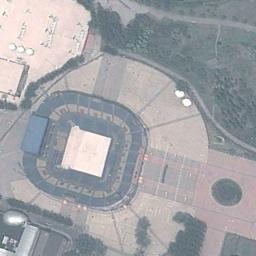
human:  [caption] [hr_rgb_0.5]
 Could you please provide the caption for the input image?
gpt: This oval stadium is surrounded by dense residential areas .

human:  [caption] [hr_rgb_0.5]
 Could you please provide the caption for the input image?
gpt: The stadium is on the grass next to some trees .

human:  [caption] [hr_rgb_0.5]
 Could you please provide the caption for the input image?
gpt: Square stadium next to lawn and building .

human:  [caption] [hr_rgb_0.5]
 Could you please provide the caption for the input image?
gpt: Many buildings of different shapes are beside the stadium .

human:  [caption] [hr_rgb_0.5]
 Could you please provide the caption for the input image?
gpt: There are some empty land beside the stadium .